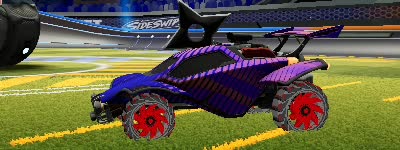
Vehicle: octane